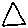
Label: triangle